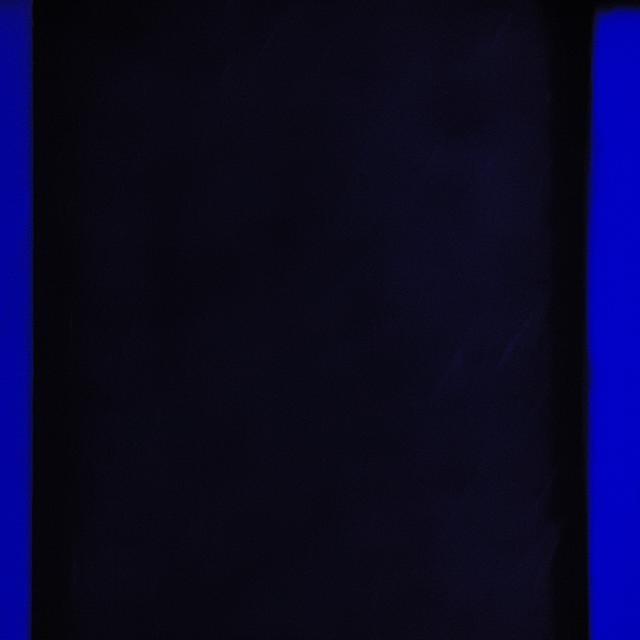
Canine dermatitis — inflammation of the skin presenting with erythema, pruritus, papules, and excoriation. May be allergic, contact, or atopic in origin.